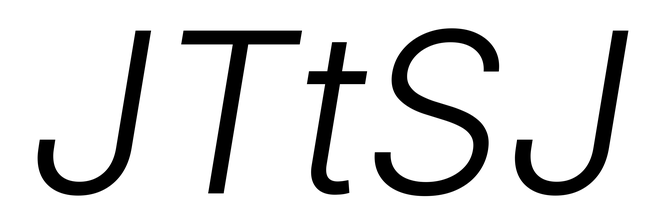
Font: Inter-Italic_Light_Italic